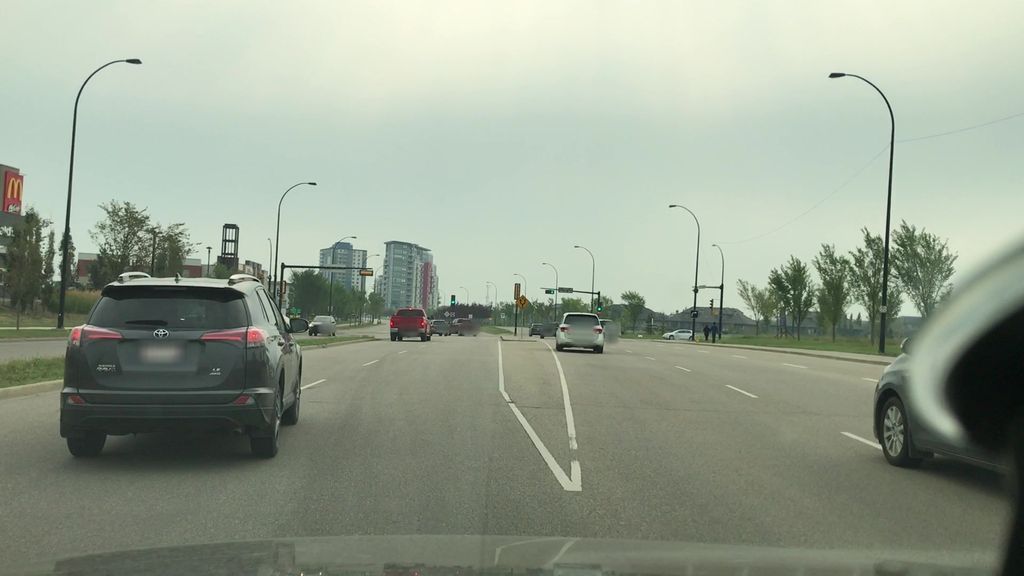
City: edmonton